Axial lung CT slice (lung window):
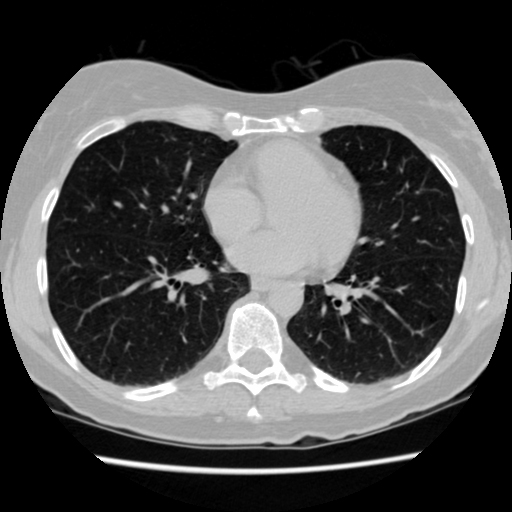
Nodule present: no